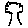
Label: tree